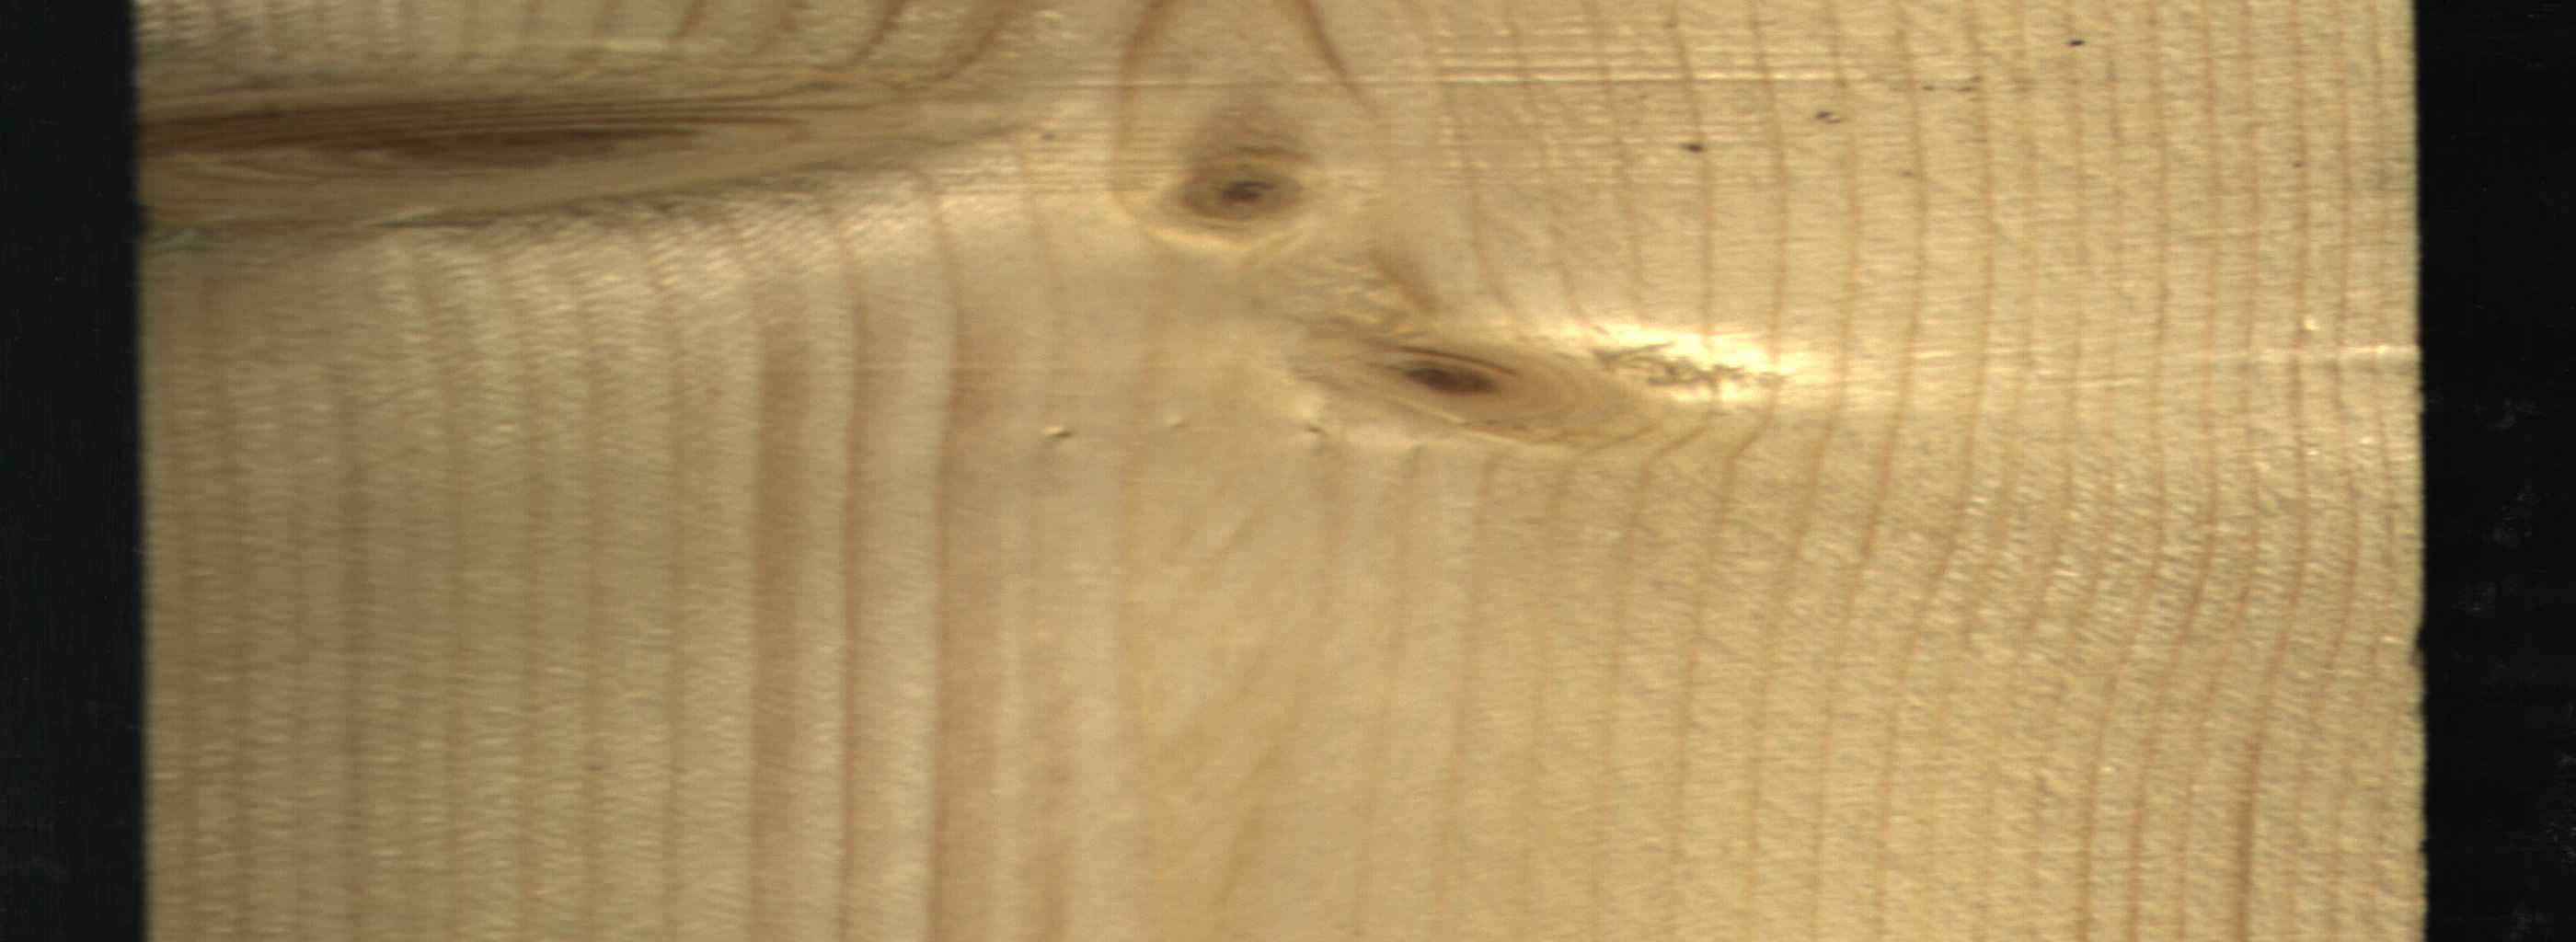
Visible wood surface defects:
Live_Knot
Live_Knot
Live_Knot